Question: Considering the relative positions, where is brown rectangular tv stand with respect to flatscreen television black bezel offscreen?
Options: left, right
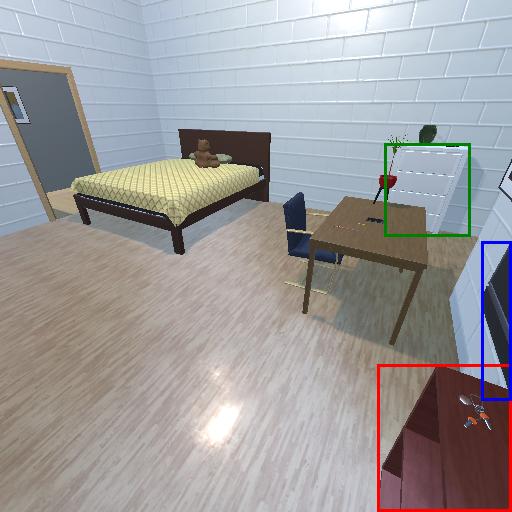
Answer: left